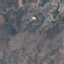
Land use / land cover: HerbaceousVegetation